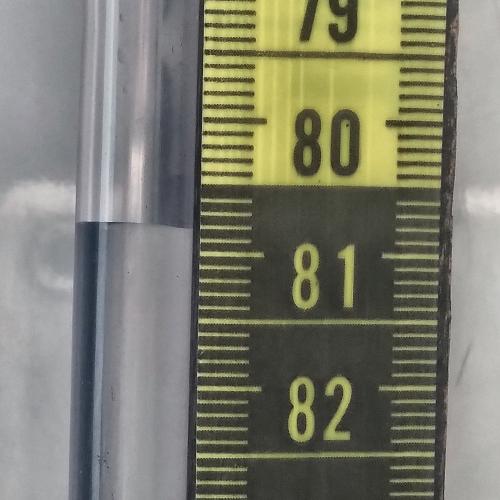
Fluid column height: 80.8 cm